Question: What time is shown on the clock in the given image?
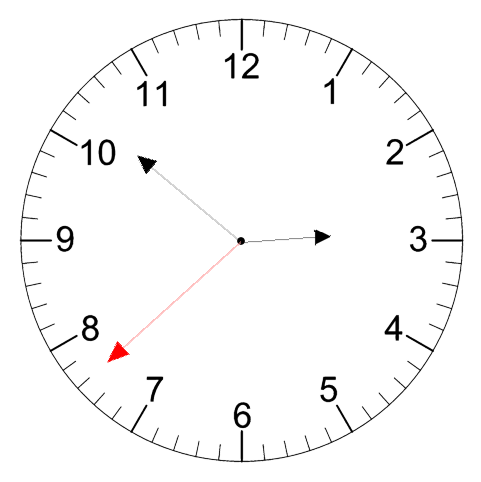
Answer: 02:51:38